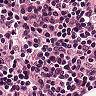
Metastatic tissue present: no